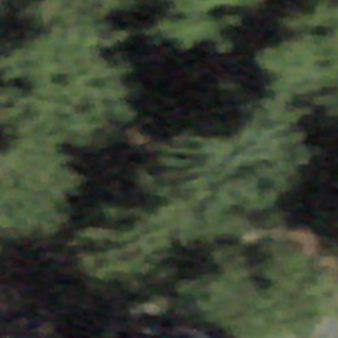
Label: other